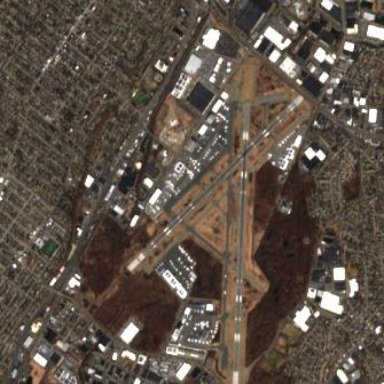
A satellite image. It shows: Asphalt apron at the airport.